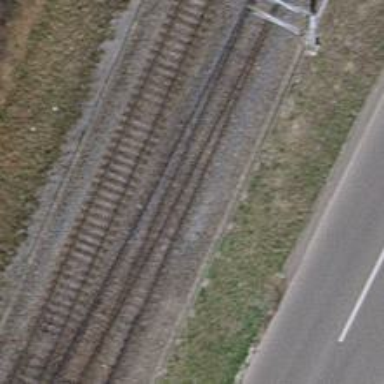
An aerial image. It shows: Single railway track with electrified contact line.